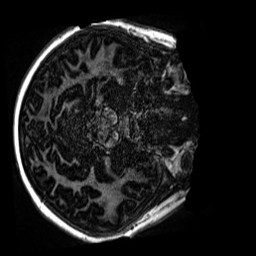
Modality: MP2RAGE
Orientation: axial
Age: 11
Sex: male
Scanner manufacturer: siemens
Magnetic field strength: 3 T
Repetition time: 4 s
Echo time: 0.00299 s